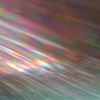
Label: sunburn